Current action and preconditions to check: trajectory_clear

Your task: For each precondition in the list above, predict whether it will hold at this action.

Consider the current scene as observed from the mobile robot's camera, and analyze the predicted future states of all dynamic agents (e.g., people, animals, vehicles, or any moving entities) within the NEXT SECOND.

IMPORTANT: Only answer "very likely" if you are absolutely certain—based on strong, clear evidence—that a dynamic agent will violate the precondition in the predicted future state. Do NOT answer "very likely" for unlikely, ambiguous, or low-probability risks.

Ask yourself for each precondition: Is there a high probability, with clear and convincing evidence, that the predicted future states of any dynamic agent will interfere with the predicted future state of the currently executing action within the NEXT SECOND, causing that precondition to fail?

Assess the risk level based on these predictions. Use "likely" or "very likely" if motions create a clear risk of interference.

Use "neutral" or "improbable" if agents are nearby but their predicted paths are clearly diverging or non-conflicting.

Failure Risk Categories: "very improbable", "improbable", "neutral", "likely", "very likely"

Answer Format: Output ONLY the probability_of_failure value from these categories: "very improbable", "improbable", "neutral", "likely", "very likely"

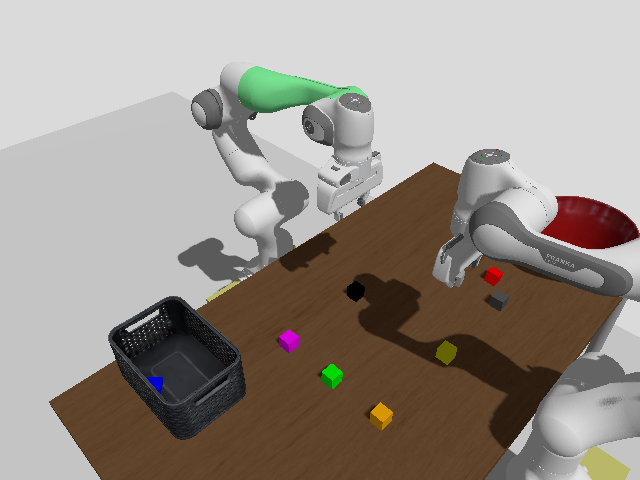

Answer: very improbable